Question: I'm using <URL>. These "fake" properties are stored inside a private array property, which I'm checking inside __get.
Anyway, do you think it's better idea to create methods for each of these proprties instead of doing it in a switch statement?
---
# Edit: Speed tests
I'm only concerned about performance, other stuff that @Gordon mentioned are not that important to me:
- -
So here are the tests that I made, which make me think that the performance hit agument is unjustified:
Results for 50.000 calls (on PHP 5.3.9):

(t1 = magic with switch, t2 = getter, t3 = magic with further getter call)
Not sure what the "Cum" thing mean on t3. It cant be cumulative time because t2 should have 2K then...
The code:
'''
class B{}
class A{
protected
$props = array(
'test_obj' => false,
);
// magic
function __get($name){
if(isset($this->props[$name])){
switch($name){
case 'test_obj':
if(!($this->props[$name] instanceof B))
$this->props[$name] = new B;
break;
}
return $this->props[$name];
}
trigger_error('property doesnt exist');
}
// standard getter
public function getTestObj(){
if(!($this->props['test_obj'] instanceof B))
$this->props['test_obj'] = new B;
return $this->props['test_obj'];
}
}
class AA extends A{
// magic
function __get($name){
$getter = "get".str_replace('_', '', $name); // give me a break, its just a test :P
if(method_exists($this, $getter))
return $this->$getter();
trigger_error('property doesnt exist');
}
}
function t1(){
$obj = new A;
for($i=1;$i<50000;$i++){
$a = $obj->test_obj;
}
echo 'done.';
}
function t2(){
$obj = new A;
for($i=1;$i<50000;$i++){
$a = $obj->getTestObj();
}
echo 'done.';
}
function t3(){
$obj = new AA;
for($i=1;$i<50000;$i++){
$a = $obj->test_obj;
}
echo 'done.';
}
t1();
t2();
t3();
'''
ps: why do I want to use __get() over standard getter methods? the only reason is the api beauty; because i don't see any real disadvantages, I guess it's worth it :P
---
# Edit: More Speed tests
This time I used microtime to measure some averages:
PHP 5.2.4 and 5.3.0 (similar results):
'''
t1 - 0.12s
t2 - 0.08s
t3 - 0.24s
'''
PHP 5.3.9, with xdebug active this is why it's so slow:
'''
t1 - 1.34s
t2 - 1.26s
t3- 5.06s
'''
PHP 5.3.9 with xdebug disabled:
'''
t1 - 0.30
t2 - 0.25
t3 - 0.86
'''
---
Another method:
'''
// magic
function __get($name){
$getter = "get".str_replace('_', '', $name);
if(method_exists($this, $getter)){
$this->$name = $this->$getter(); // <-- create it
return $this->$name;
}
trigger_error('property doesnt exist');
}
'''
A public property with the requested name will be created dynamically after the first __get call. This solves speed issues - getting 0.1s in PHP 5.3 (it's 12 times faster then standard getter), and the extensibility issue raised by Gordon. You can simply override the getter in the child class.
The disadvantage is that the property becomes writable :(
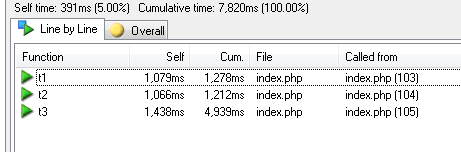
Answer: Here is the results of your code as reported by Zend Debugger with PHP 5.3.6 on my Win7 machine:

As you can see, the calls to your '__get' methods are a good deal (3-4 times) slower than the regular calls. We are still dealing with less than 1s for 50k calls in total, so it is negligible when used on a small scale. However, if your intention is to build your entire code around magic methods, you will want to profile the final application to see if it's still negligible.
So much for the rather uninteresting performance aspect. Now let's take a look at what you consider "not that important". I'm going to stress that because it actually is much more important than the performance aspect.
Regarding Uneeded Added Complexity you write
> it doesn't really increase my app complexity
Of course it does. You can easily spot it by looking at the nesting depth of your code. Good code stays to the left. Your if/switch/case/if is four levels deep. This means there is more possible execution pathes and that will lead to a higher <URL>, which means harder to maintain and understand.
Here is numbers for your class A (w\out the regular Getter. Output is shortened from <URL>:
'''
Lines of Code (LOC): 19
Cyclomatic Complexity / Lines of Code: 0.16
Average Method Length (NCLOC): 18
Cyclomatic Complexity / Number of Methods: 4.00
'''
A value of 4.00 means this is already at the edge to moderate complexity. This number increases by 2 for every additional case you put into your switch. In addition, it will turn your code into a procedural mess because all the logic is inside the switch/case instead of dividing it into discrete units, e.g. single Getters.
A Getter, even a lazy loading one, does not need to be moderately complex. Consider the same class with a plain old PHP Getter:
'''
class Foo
{
protected $bar;
public function getBar()
{
// Lazy Initialization
if ($this->bar === null) {
$this->bar = new Bar;
}
return $this->bar;
}
}
'''
Running PHPLoc on this will give you a much better Cyclomatic Complexity
'''
Lines of Code (LOC): 11
Cyclomatic Complexity / Lines of Code: 0.09
Cyclomatic Complexity / Number of Methods: 2.00
'''
And this will stay at 2 for every additional plain old Getter you add.
Also, take into account that when you want to use subtypes of your variant, you will have to overload '__get' and copy and paste the entire switch/case block to make changes, while with a plain old Getter you simply overload the Getters you need to change.
Yes, it's more typing work to add all the Getters, but it is also much simpler and will eventually lead to more maintainable code and also has the benefit of providing you with an explicit API, which leads us to your other statement
> I specifically want my API to be "isolated"; The documentation should tell others how to use it :P
I don't know what you mean by "isolated" but if your API cannot express what it does, it is poor code. If I have to read your documentation because your API does not tell me how I can interface with it by looking at it, you are doing it wrong. You are obfuscating the code. Declaring properties in an array instead of declaring them at the class level (where they belong) forces you to write documentation for it, which is additional and superfluous work. Good code is easy to read and self documenting. Consider buying Robert Martin's book "Clean Code".
With that said, when you say
> the only reason is the api beauty;
then I say: then don't use '__get' because it will have the opposite effect. It will make the API ugly. Magic is complicated and non-obvious and that's exactly what leads to those WTF moments:

To come to an end now:
> i don't see any real disadvantages, I guess it's worth it
You hopefully see them now. It's not worth it.
For additional approaches to Lazy Loading, see the <URL>:
> There are four main varieties of lazy load. uses a special marker value (usually null) to indicate a field isn't loaded. Every access to the field checks the field for the marker value and if unloaded, loads it. is an object with the same interface as the real object. The first time one of its methods are called it loads the real the object and then delegates. is an object with a getValue method. Clients call getValue to get the real object, the first call triggers the load. A is the real object without any data. The first time you call a method the ghost loads the full data into its fields.These approaches vary somewhat subtly and have various trade-offs. You can also use combination approaches. The book contains the full discussion and examples.